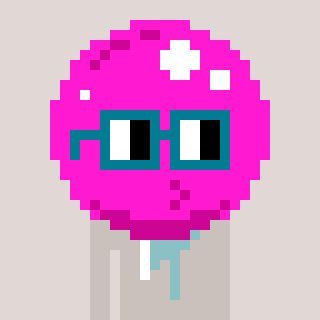
a pixel art character with square dark green glasses, a bubblegum-shaped head and a foggrey-colored body on a warm background